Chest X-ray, PA view. Patient: 35 years old, sex F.
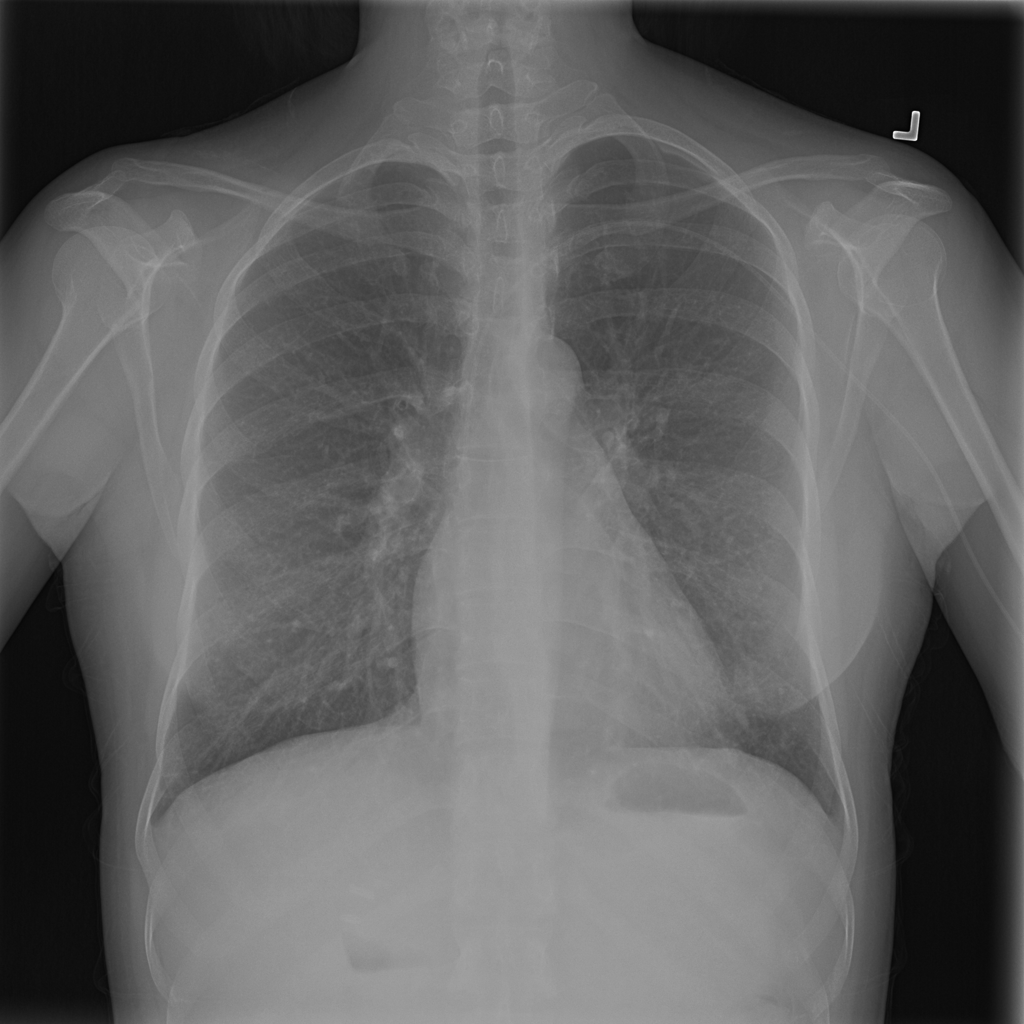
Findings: No Finding